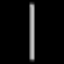
Label: line